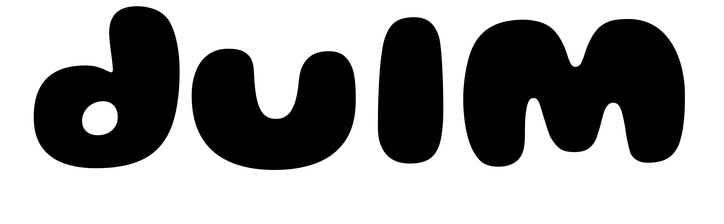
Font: Gluten_ExtraBold